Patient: sex F, age 58
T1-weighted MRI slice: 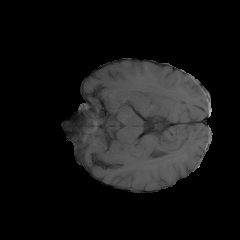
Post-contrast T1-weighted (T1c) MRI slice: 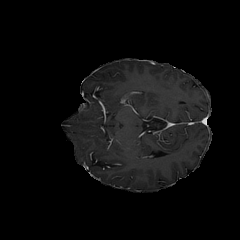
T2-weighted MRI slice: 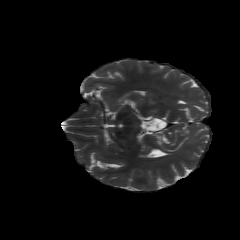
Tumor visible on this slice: no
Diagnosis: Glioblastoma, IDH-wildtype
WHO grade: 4